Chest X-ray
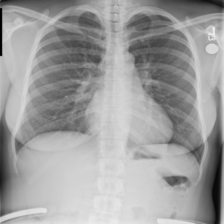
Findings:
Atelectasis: negative
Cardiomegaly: negative
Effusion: negative
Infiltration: negative
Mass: negative
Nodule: negative
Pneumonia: negative
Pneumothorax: negative
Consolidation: negative
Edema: negative
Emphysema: negative
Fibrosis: negative
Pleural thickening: negative
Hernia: negative